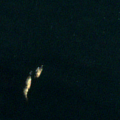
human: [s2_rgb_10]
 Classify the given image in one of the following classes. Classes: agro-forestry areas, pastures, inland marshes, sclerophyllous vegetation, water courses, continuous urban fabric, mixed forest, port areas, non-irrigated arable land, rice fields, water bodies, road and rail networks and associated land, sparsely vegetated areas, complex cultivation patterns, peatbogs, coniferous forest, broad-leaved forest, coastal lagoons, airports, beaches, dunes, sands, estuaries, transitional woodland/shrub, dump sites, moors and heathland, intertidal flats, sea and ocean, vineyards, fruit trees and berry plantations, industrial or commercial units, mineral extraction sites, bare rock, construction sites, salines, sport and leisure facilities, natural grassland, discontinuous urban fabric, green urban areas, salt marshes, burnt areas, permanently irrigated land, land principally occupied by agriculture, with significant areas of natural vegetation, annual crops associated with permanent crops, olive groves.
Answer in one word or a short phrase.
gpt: sea and ocean